Field crop: maize
Growth stage: 2
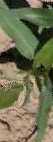
Species: maize